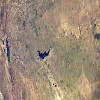
Label: land